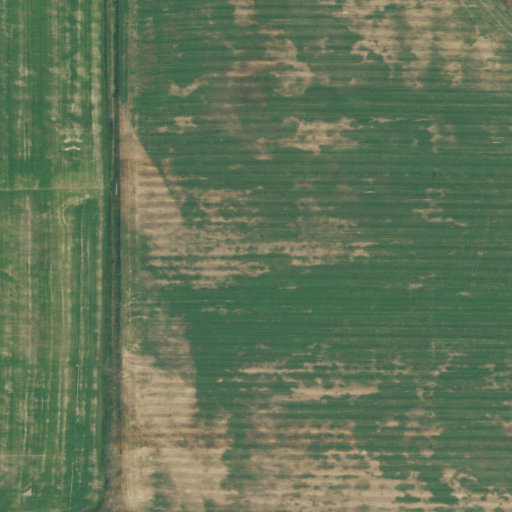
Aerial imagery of valley in Idaho named Limekiln Canyon containing cultivated crops and open development